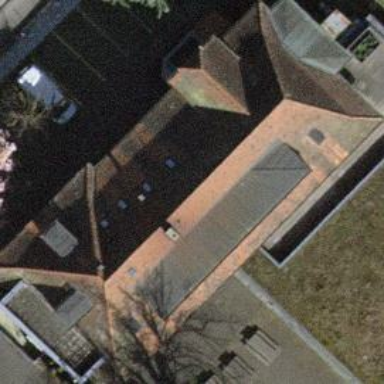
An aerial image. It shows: School building.